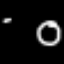
Label: clock